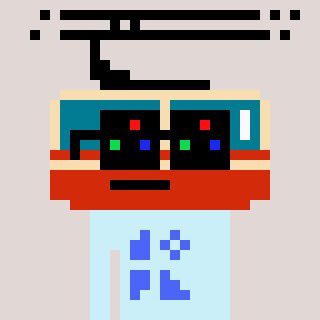
a pixel art character with square black sunglasses, a tram wagon-shaped head and a cold-colored body on a warm background